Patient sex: M
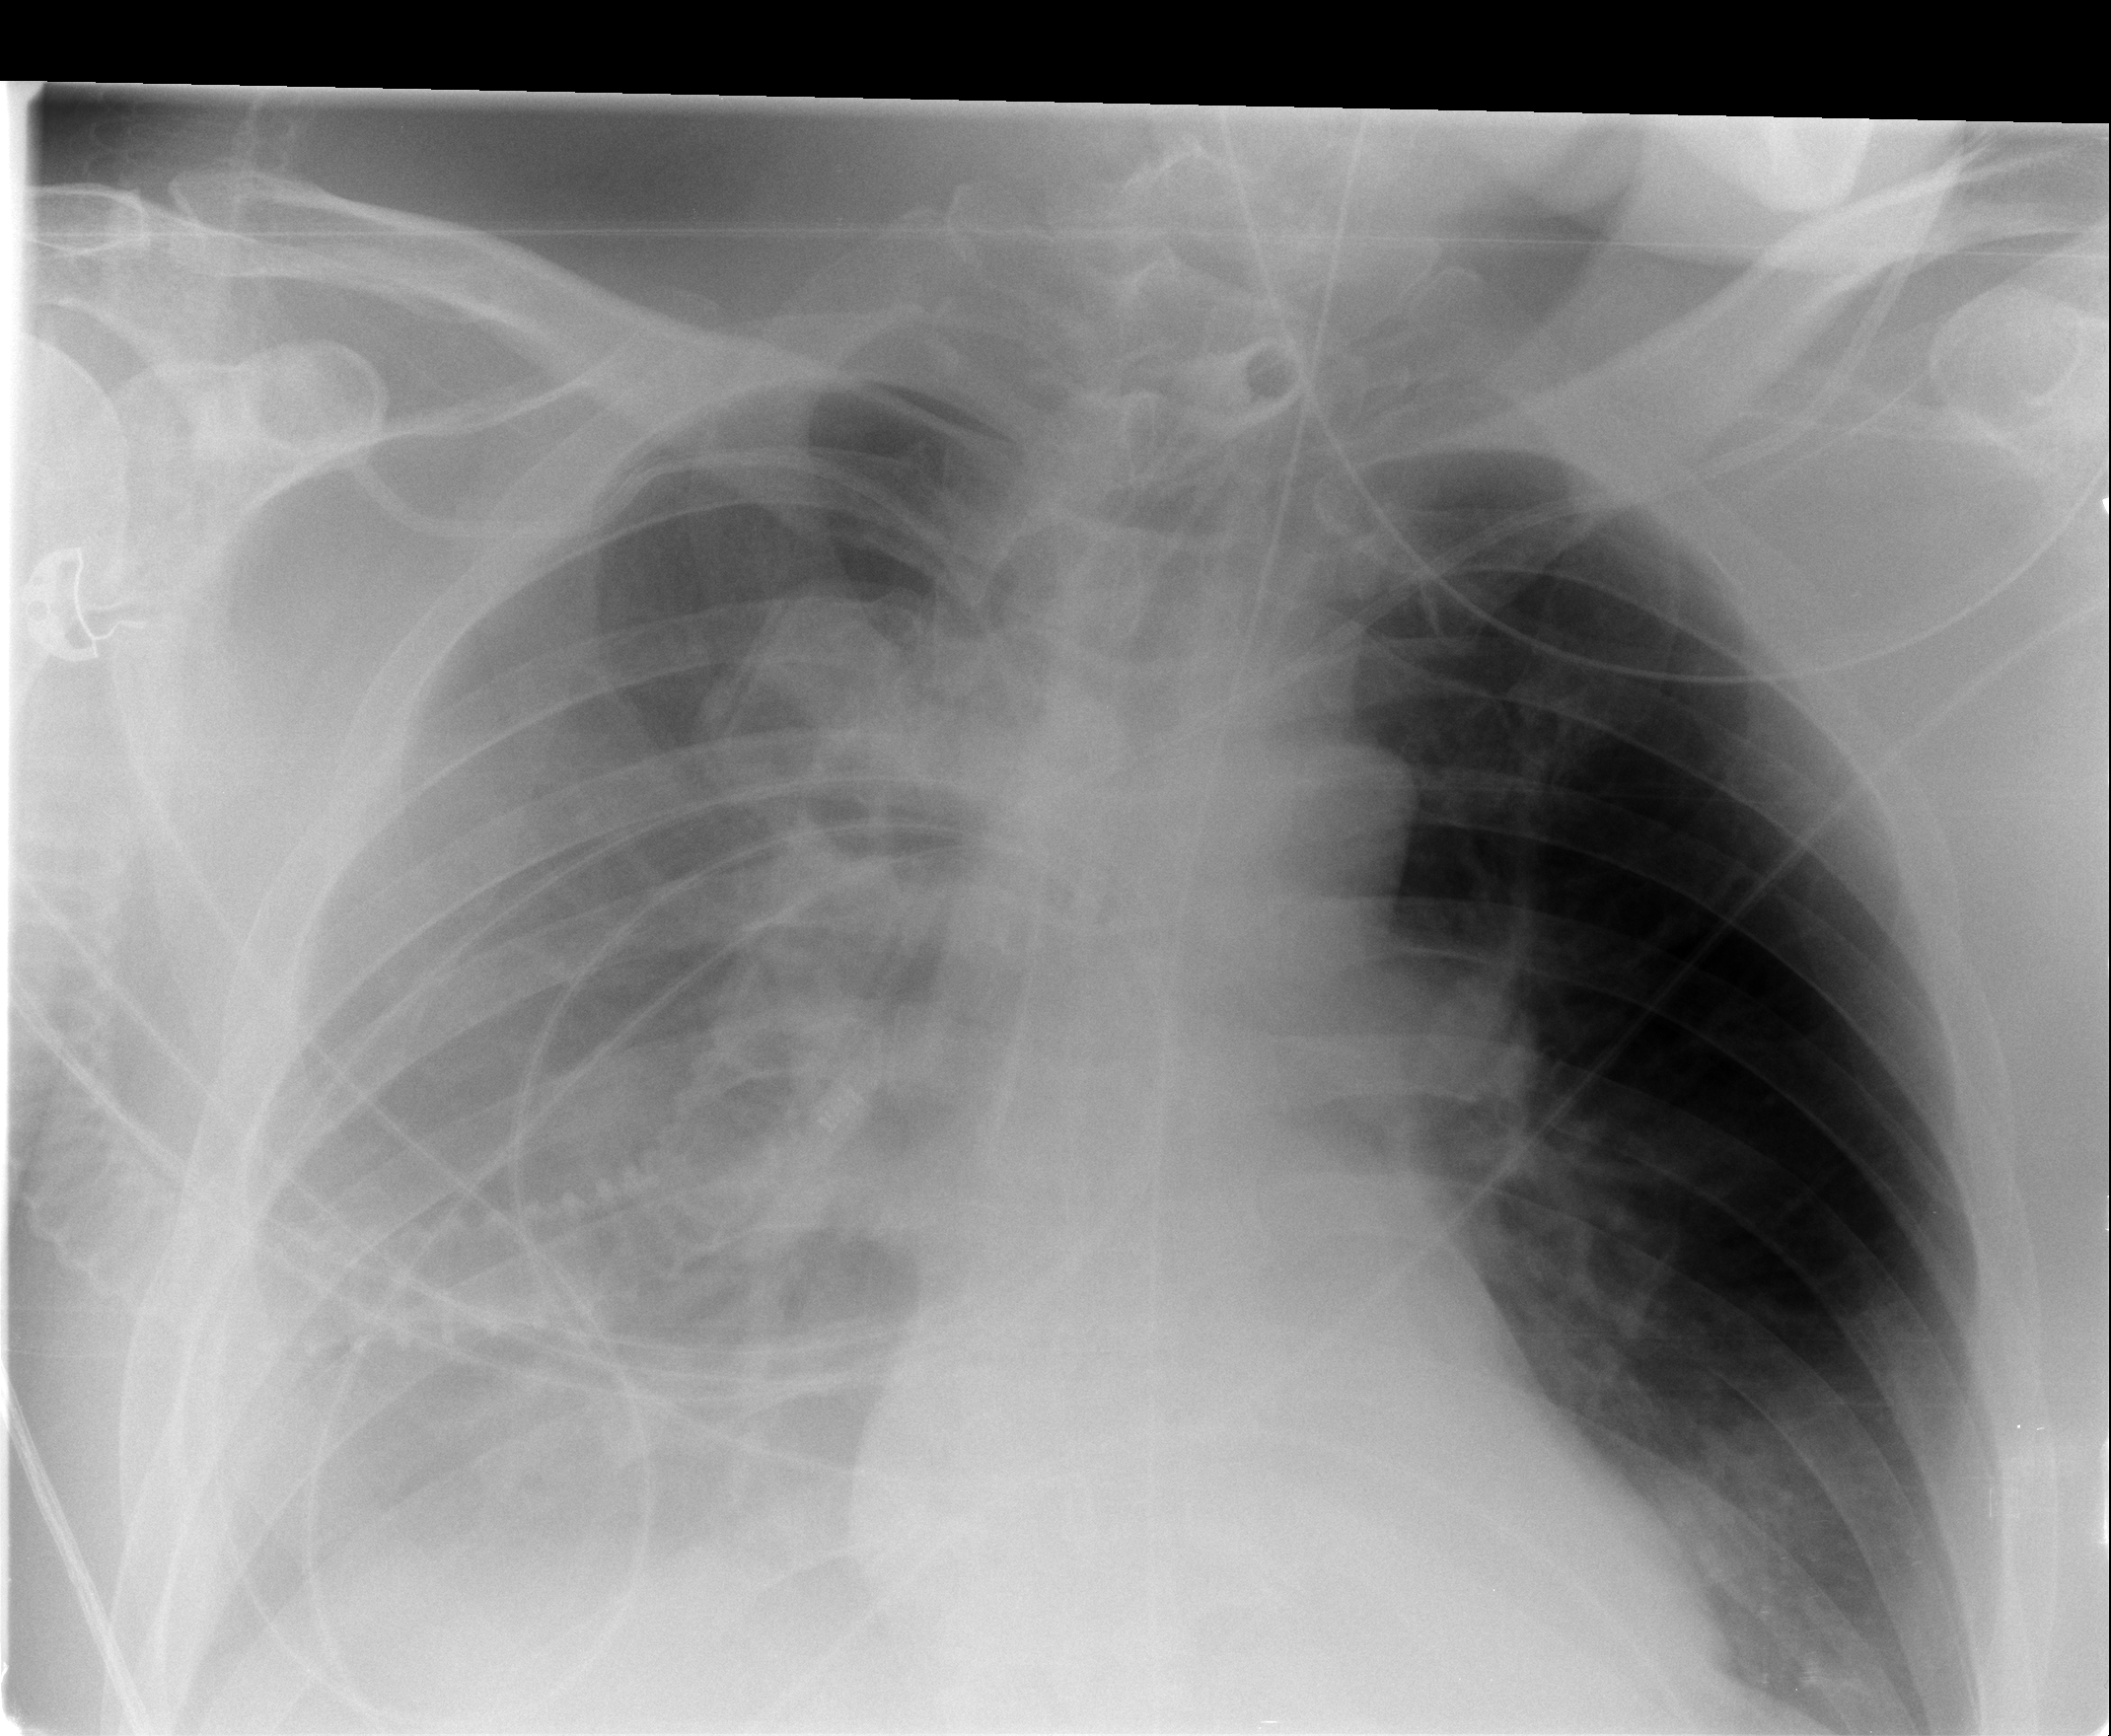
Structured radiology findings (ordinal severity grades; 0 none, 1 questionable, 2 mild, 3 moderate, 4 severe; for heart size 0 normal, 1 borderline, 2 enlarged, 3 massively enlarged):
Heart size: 0
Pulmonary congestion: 0
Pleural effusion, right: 3
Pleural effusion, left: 0
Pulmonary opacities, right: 0
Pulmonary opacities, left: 0
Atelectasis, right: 2
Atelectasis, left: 2